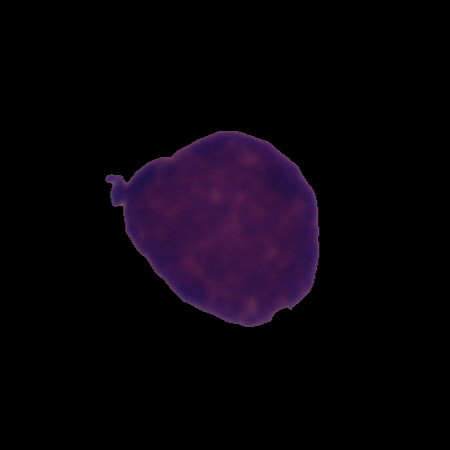
Label: cancer